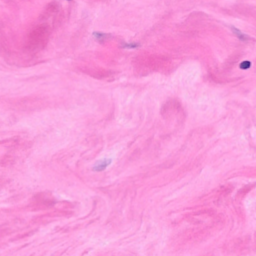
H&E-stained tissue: Breast